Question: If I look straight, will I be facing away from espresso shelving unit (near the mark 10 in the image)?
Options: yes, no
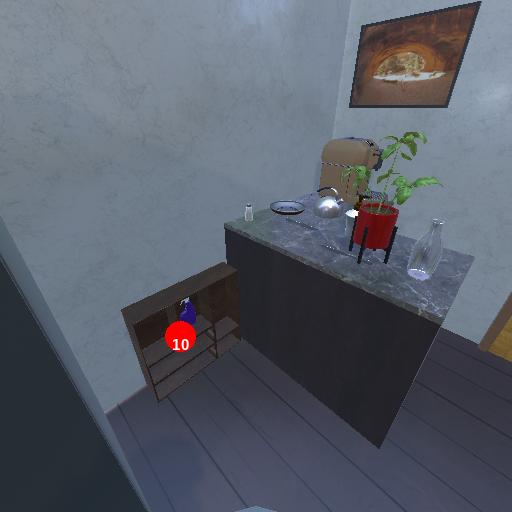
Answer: yes